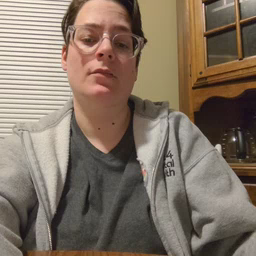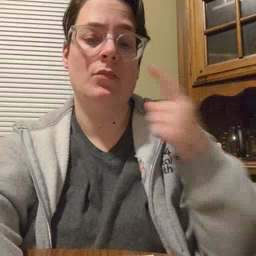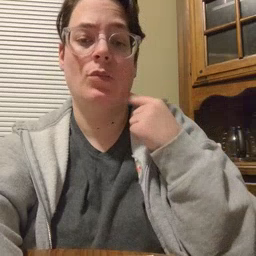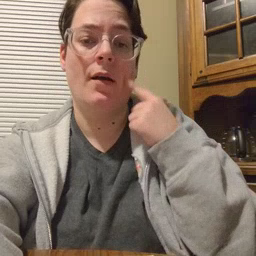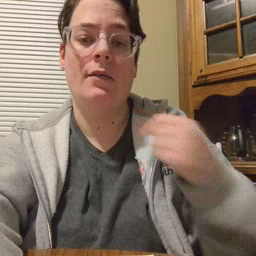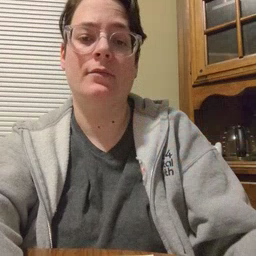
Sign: cry